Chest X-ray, AP view. Patient: 42 years old, sex M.
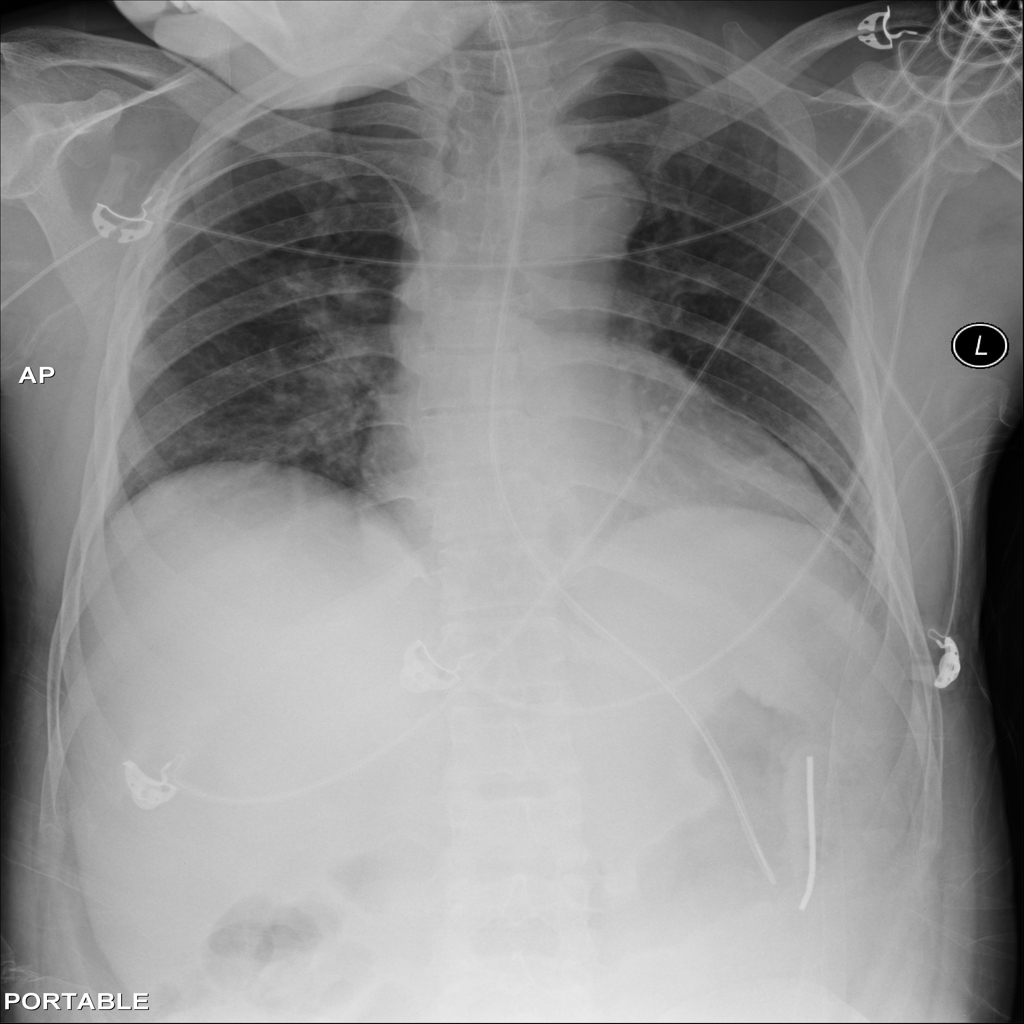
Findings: No Finding